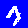
Digit: 7